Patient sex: M
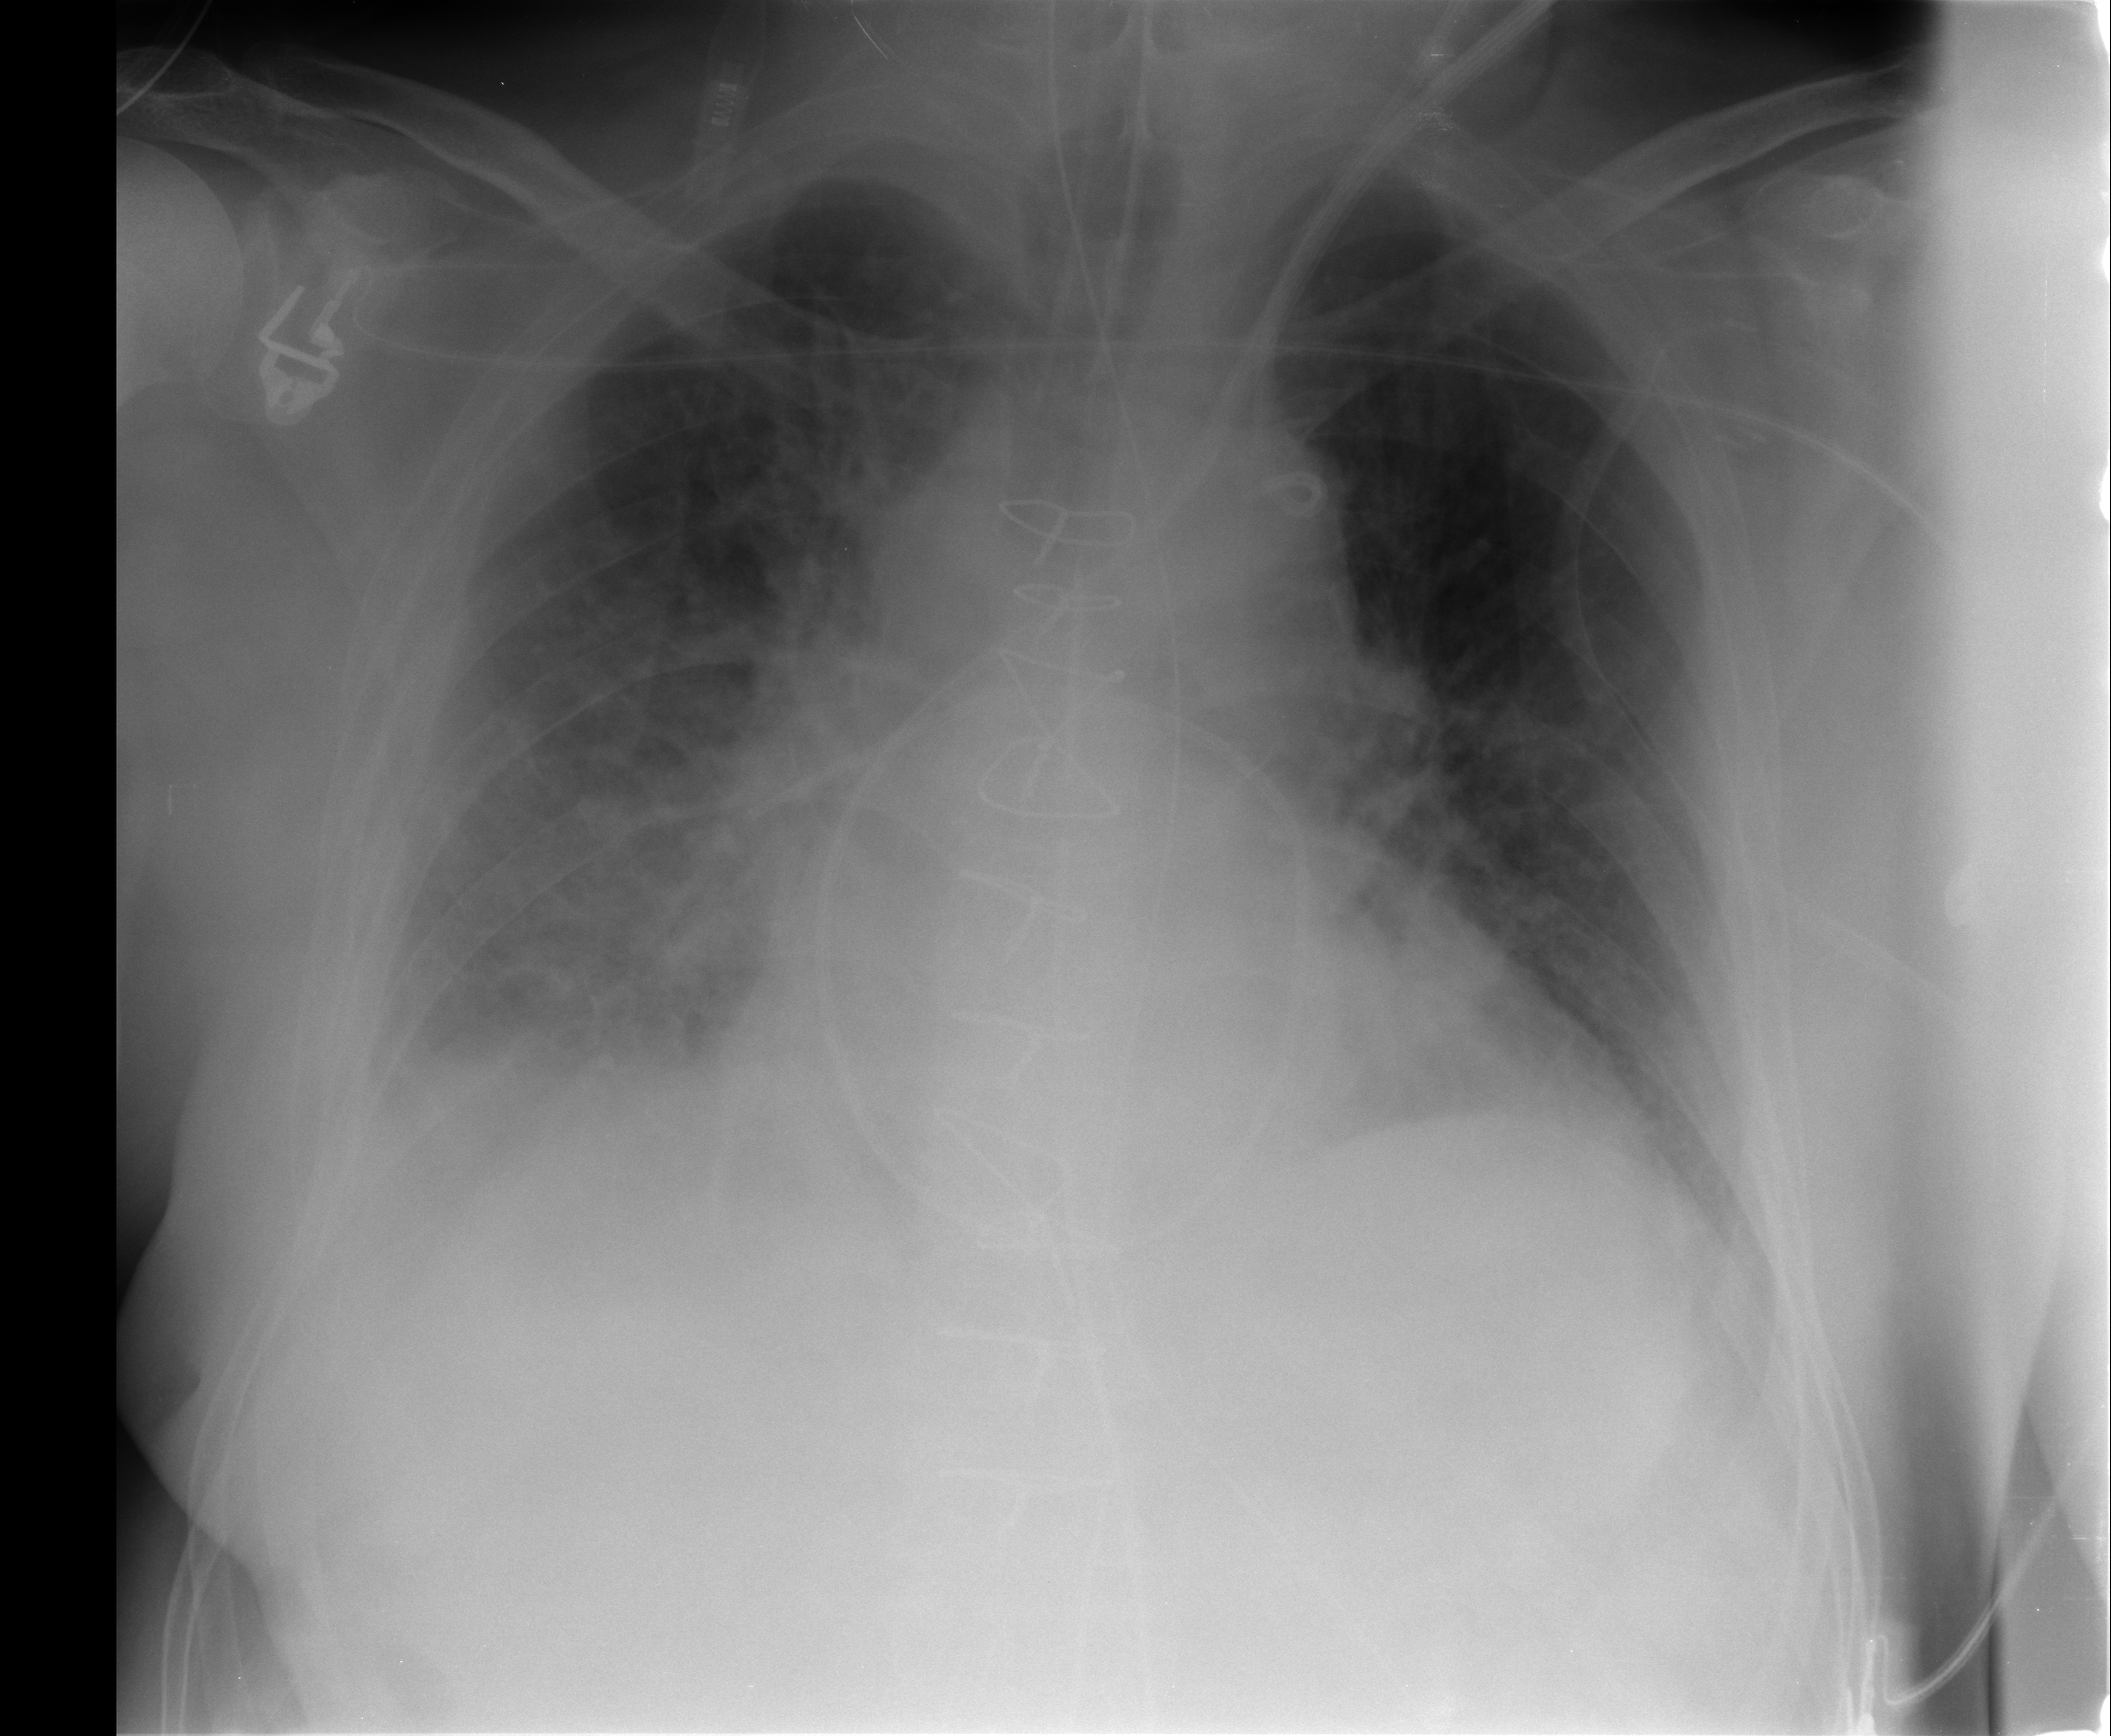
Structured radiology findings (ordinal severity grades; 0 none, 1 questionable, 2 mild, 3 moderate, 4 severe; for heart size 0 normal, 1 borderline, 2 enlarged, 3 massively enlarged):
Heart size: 2
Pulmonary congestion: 3
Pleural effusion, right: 2
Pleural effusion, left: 0
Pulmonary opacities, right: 1
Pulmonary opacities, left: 0
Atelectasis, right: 2
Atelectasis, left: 2